Current action and preconditions to check: path_clear

Your task: For each precondition in the list above, predict whether it will hold at this action.

Consider the current scene as observed from the mobile robot's camera, and analyze the predicted future states of all dynamic agents (e.g., people, animals, vehicles, or any moving entities) within the NEXT SECOND.

IMPORTANT: Only answer "very likely" if you are absolutely certain—based on strong, clear evidence—that a dynamic agent will violate the precondition in the predicted future state. Do NOT answer "very likely" for unlikely, ambiguous, or low-probability risks.

Ask yourself for each precondition: Is there a high probability, with clear and convincing evidence, that the predicted future states of any dynamic agent will interfere with the predicted future state of the currently executing action within the NEXT SECOND, causing that precondition to fail?

Assess the risk level based on these predictions. Use "likely" or "very likely" if motions create a clear risk of interference.

Use "neutral" or "improbable" if agents are nearby but their predicted paths are clearly diverging or non-conflicting.

Failure Risk Categories: "very improbable", "improbable", "neutral", "likely", "very likely"

Answer Format: Output ONLY the probability_of_failure value from these categories: "very improbable", "improbable", "neutral", "likely", "very likely"

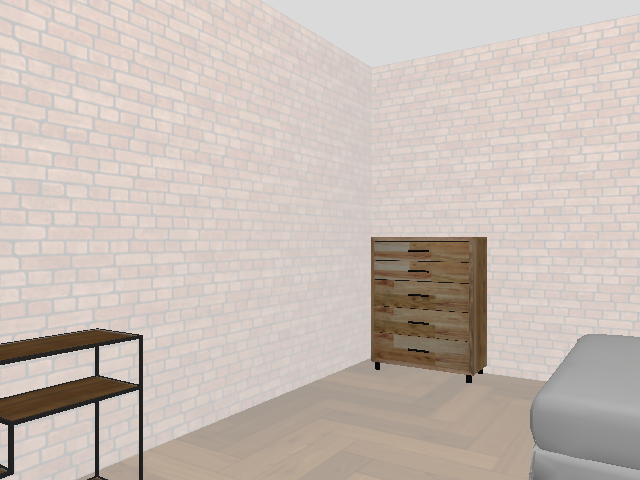

Answer: very improbable